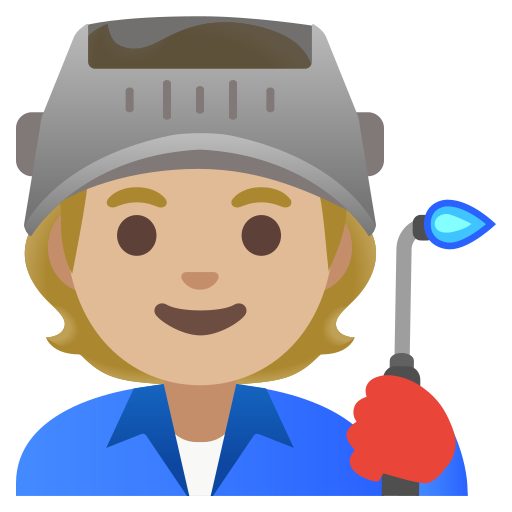
Emoji: 🧑🏼‍🏭